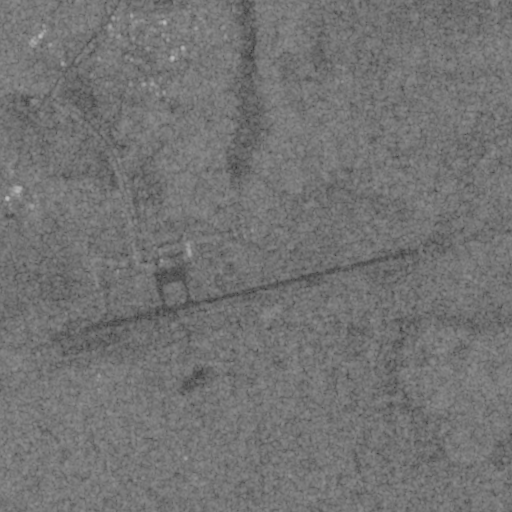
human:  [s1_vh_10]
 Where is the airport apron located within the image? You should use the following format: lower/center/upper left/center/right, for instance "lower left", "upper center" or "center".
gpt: The airport apron is located in the center left of the image.
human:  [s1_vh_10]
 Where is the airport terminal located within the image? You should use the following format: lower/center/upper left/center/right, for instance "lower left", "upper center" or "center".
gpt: The airport terminal is located in the center left of the image.
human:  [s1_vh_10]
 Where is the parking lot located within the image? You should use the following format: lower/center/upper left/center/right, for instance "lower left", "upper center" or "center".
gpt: The parking lot is located in the center left of the image.
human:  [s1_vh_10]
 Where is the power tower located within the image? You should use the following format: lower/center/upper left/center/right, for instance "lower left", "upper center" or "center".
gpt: There is no power tower in the image.

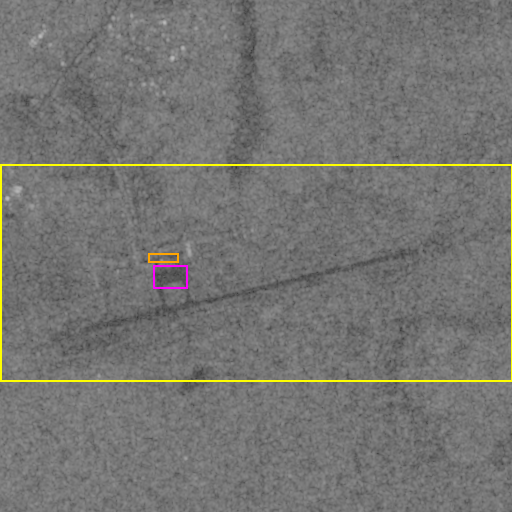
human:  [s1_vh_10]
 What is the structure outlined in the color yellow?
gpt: The structure outlined in yellow is an airport.
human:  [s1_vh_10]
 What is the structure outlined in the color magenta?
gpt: The structure outlined in magenta is an airport apron.
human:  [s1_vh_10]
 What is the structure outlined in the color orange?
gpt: The structure outlined in orange is a parking lot.
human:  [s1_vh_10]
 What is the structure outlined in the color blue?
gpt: There is no blue outline.